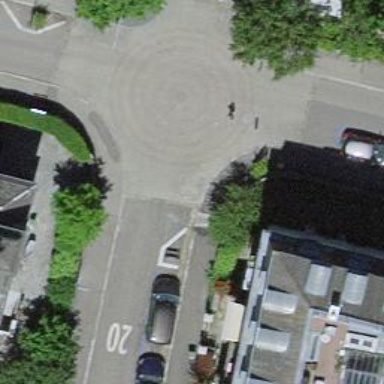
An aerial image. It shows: Kerb barrier.